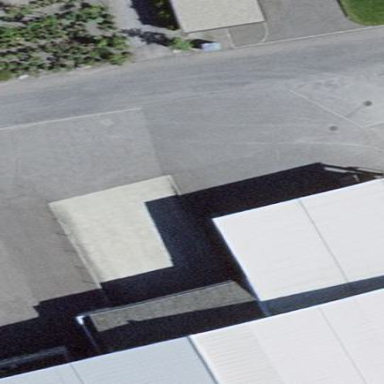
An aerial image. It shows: View of roof of building.